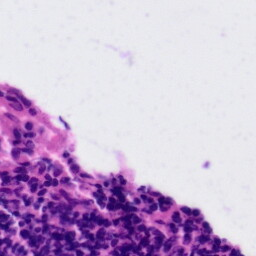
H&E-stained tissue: Tonsil